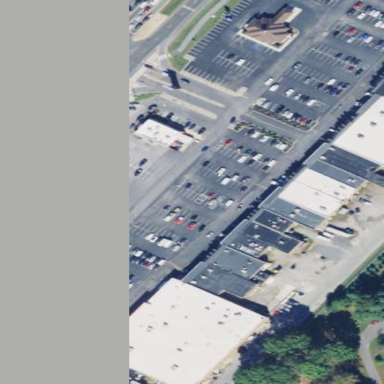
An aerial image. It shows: Retail building.